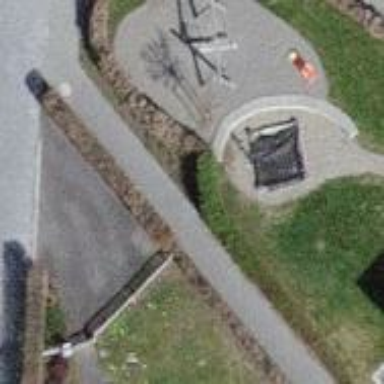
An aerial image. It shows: Playground area for leisure activities on the land.